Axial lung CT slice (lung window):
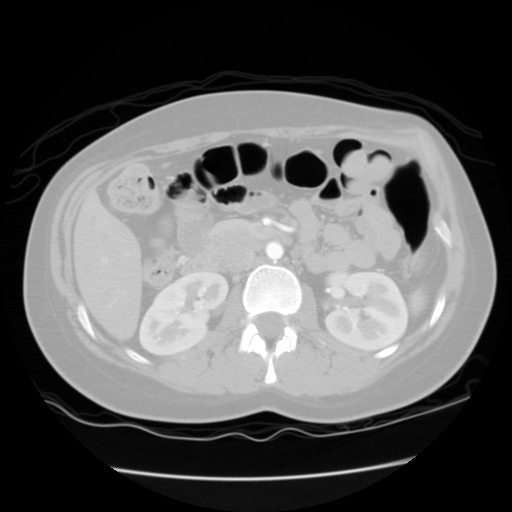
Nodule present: no